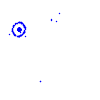
Particle: pion